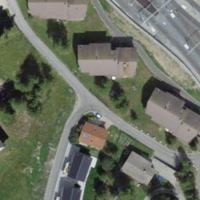
EUNIS habitat code: 54
Species observed at this site:
Motacilla cinerea
Fringilla coelebs
Spinus spinus